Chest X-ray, PA view. Patient: 31 years old, sex M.
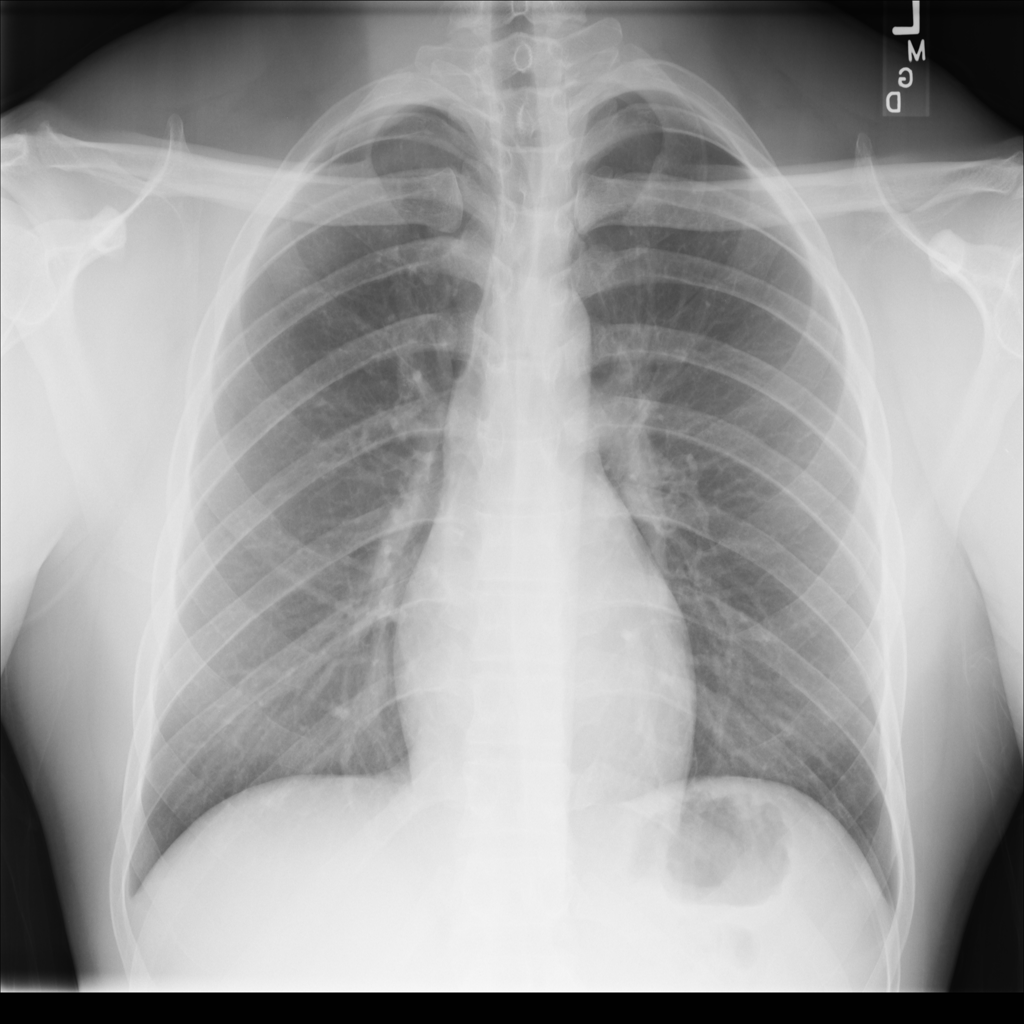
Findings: No Finding